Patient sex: M
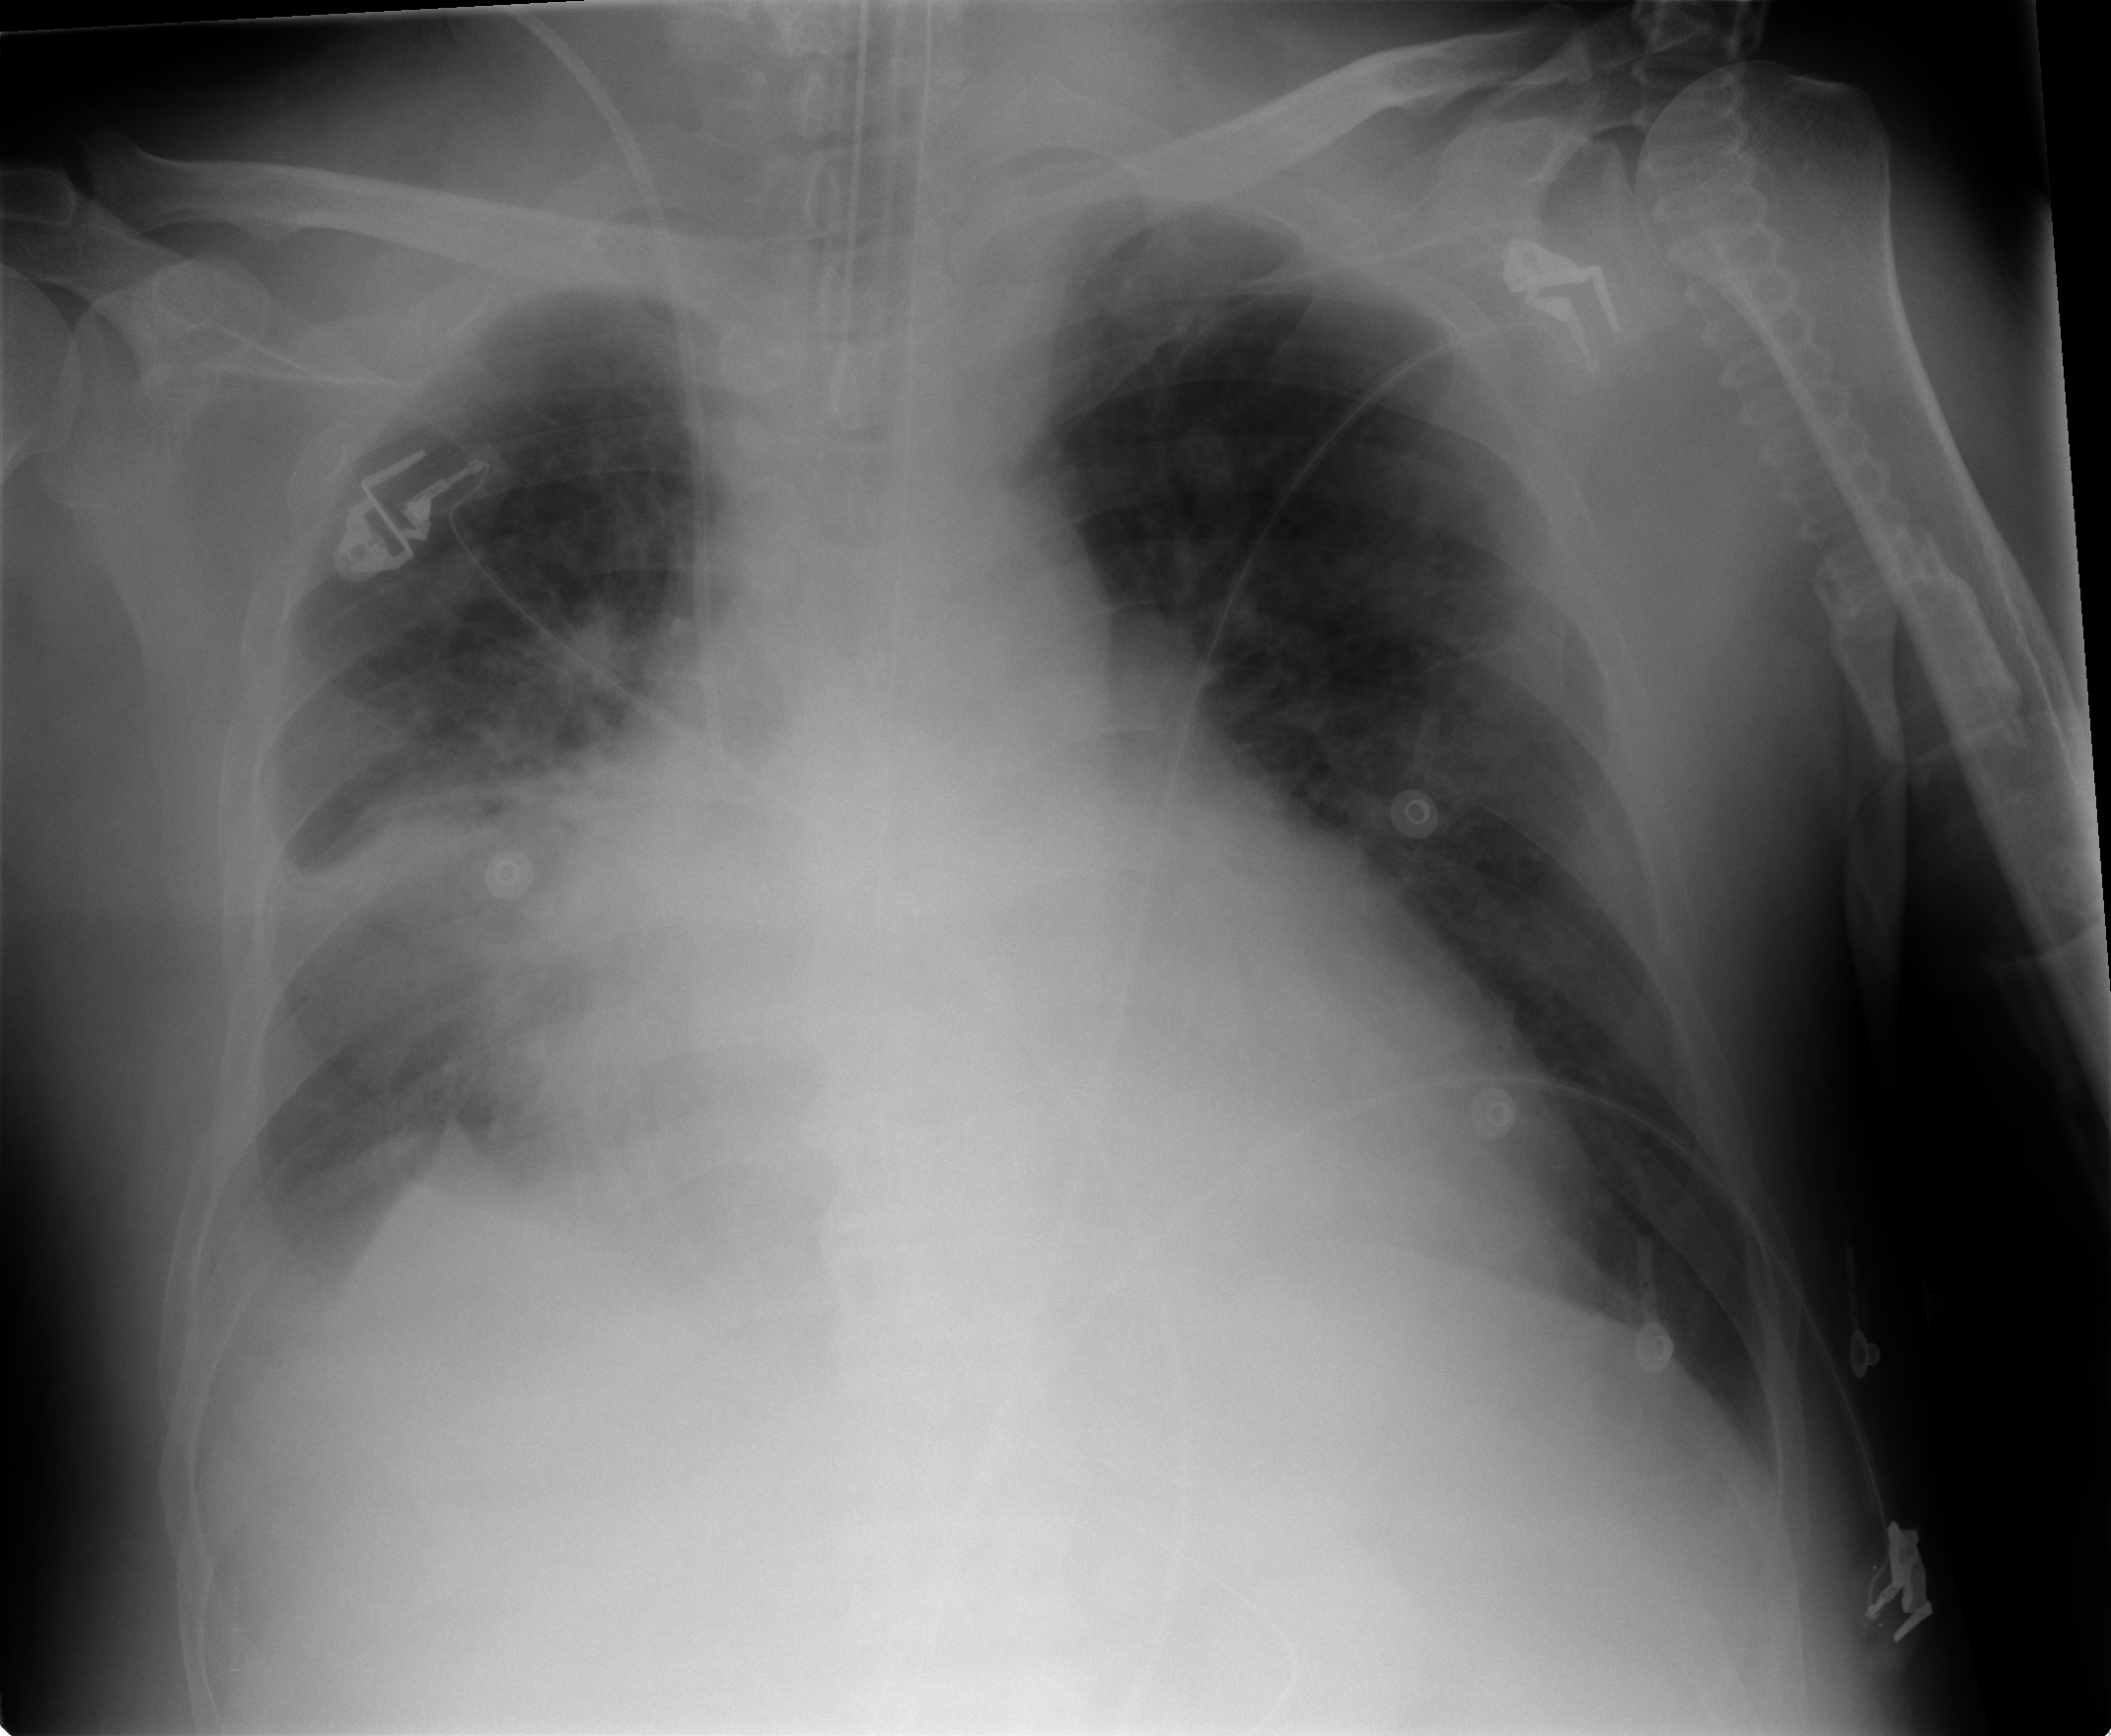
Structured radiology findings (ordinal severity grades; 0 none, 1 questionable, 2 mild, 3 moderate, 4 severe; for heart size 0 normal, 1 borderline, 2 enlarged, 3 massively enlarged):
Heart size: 3
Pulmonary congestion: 1
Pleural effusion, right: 2
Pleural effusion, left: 0
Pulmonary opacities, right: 2
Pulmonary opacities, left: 2
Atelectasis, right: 2
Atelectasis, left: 2